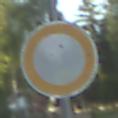
Verkehrszeichen: VerbotFahrzeugeAllerArt
Umgebung: Outdoor, Suburban
Tageszeit: SunriseSunset
Wetter: PartlyCloudy
Licht: Natural
Jahreszeit: NotSpecified
Kontrast: MediumContrast